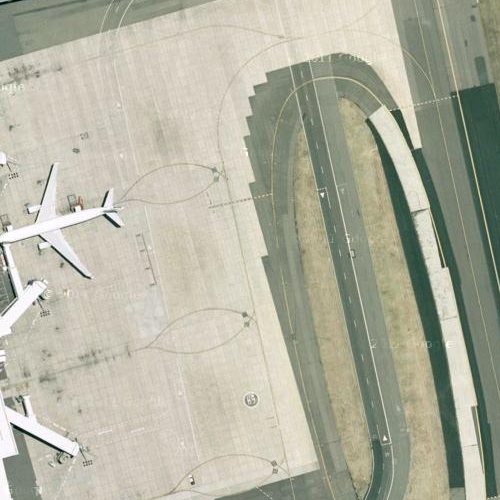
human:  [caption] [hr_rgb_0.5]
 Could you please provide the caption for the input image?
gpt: There is a big airport with a red and white airplane parked on .

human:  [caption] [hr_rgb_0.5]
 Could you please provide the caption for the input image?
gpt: A red and white airplane parked on the airport with some airport buildings beside .

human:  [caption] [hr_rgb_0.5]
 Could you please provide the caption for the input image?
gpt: A white airplane parked on the airport with some white buildings beside .

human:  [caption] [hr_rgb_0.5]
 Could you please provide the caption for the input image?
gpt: A red and white airplane parked on the airport with some white buildings beside .

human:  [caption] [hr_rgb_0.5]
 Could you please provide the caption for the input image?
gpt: There are some white buildings beside a red and white ariplane in the airport .